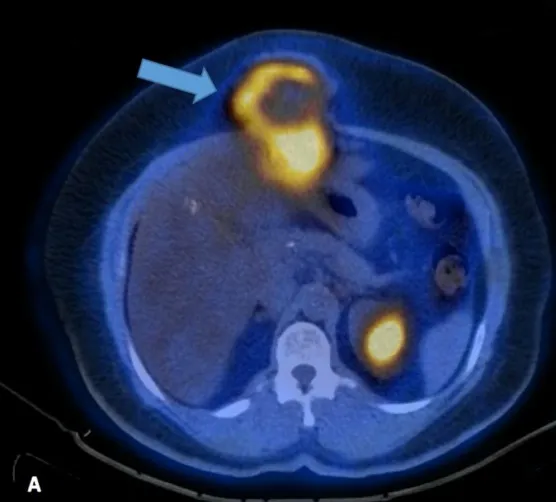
A: Positron emission tomography-CT of chest, abdomen, and pelvis revealing post-surgical changes in the liver with no focal uptake suggestive of local recurrence. Fatty changes are noted. A soft tissue lesion with areas of coarse calcification is seen in the anterior abdominal wall on the right, next to the midline; it is in close proximity to the site of the previous surgical incision, and measures 8.3 x 6.9 cm, with a maximum standardized uptake value of 6.5.
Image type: radiology (pet)